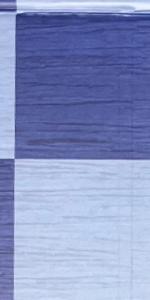
Label: Empty